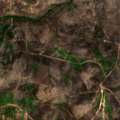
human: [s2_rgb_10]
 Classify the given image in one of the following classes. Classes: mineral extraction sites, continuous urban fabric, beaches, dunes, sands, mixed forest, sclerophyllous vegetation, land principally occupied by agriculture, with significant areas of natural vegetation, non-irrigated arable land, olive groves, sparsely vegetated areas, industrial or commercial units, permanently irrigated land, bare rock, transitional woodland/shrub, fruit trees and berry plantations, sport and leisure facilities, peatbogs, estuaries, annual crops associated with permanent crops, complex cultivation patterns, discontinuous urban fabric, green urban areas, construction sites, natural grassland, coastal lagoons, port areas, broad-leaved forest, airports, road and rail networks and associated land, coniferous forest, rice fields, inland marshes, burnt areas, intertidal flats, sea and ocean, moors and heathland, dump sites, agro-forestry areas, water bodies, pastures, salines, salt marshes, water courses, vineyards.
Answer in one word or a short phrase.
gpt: complex cultivation patterns, transitional woodland/shrub